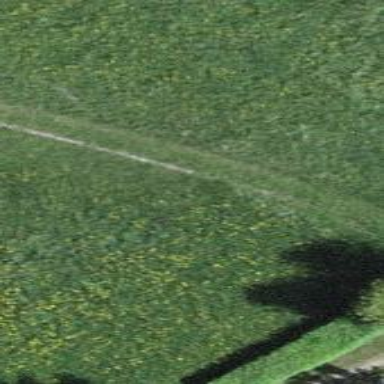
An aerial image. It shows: Track with grade3 tracktype.